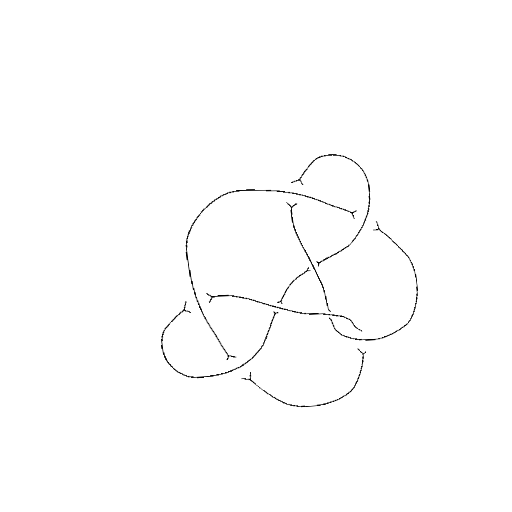
Crossing number: 8